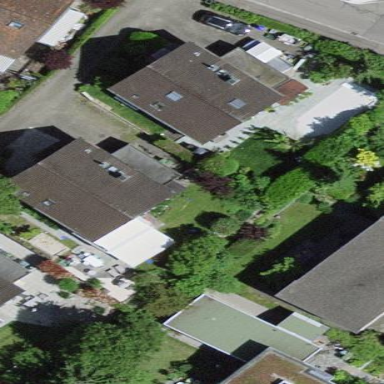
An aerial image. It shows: Simple house.